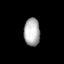
Tissue: lung
Cell type: Epithelial cells
Senescence score: 0.2086
Nuclear area (px): 439
Mean DAPI intensity: 174.866